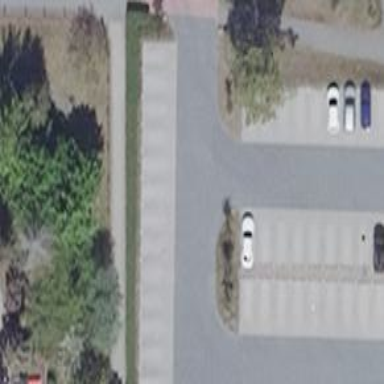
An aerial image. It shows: Parking aisle designated as service road.